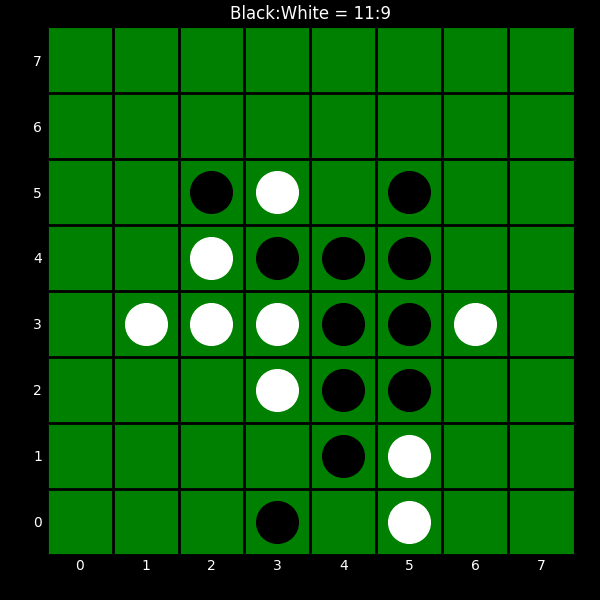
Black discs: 11
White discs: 9